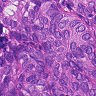
Metastatic tissue present: yes